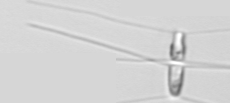
Label: Chaetoceros_similis